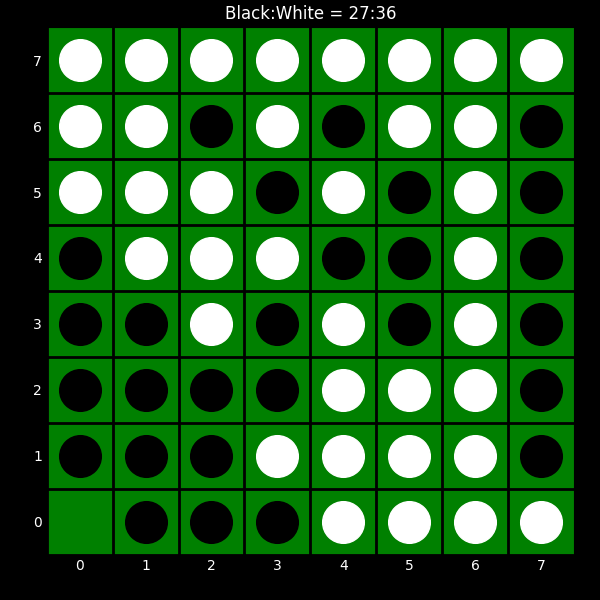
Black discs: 27
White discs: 36